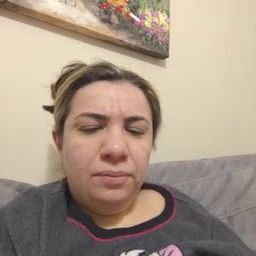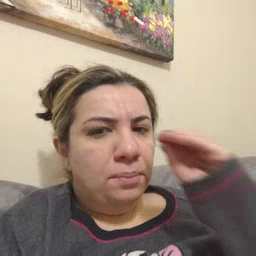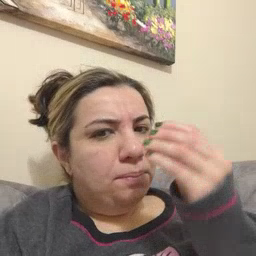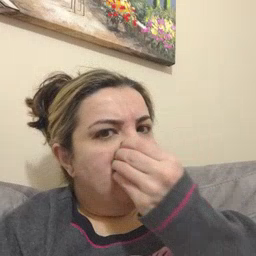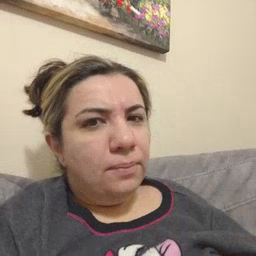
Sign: flower